Question: I have a combo box that allow user to select month and year:

when I click the check button, the program will send the month and year to dbConnect.Select class there is where the programs do the select query.
'''
private void cmdSend_Click(object sender, System.EventArgs e)
{
List<string>[] list;
list = dbConnect.Select(month_list.SelectedItem.ToString(),year_list.SelectedItem.ToString());
//submit the value month and year to dbConnect.select class.
}
'''
I have debug the code line by line and figure out that the line
'''
list = dbConnect.Select(month_list.SelectedItem.ToString(),year_list.SelectedItem.ToString());
'''
does hold the value. It suppose to pass the value to dbConnect.select class as parameter month and year.
'''
public List<string>[] Select(string month,string year)
{
string query = "SELECT * FROM page_counter WHERE month = @month AND year = @year;";
//some operations
}
'''
But I found out that the public List[] Select(string month,string year) does'nt hold any value when I start the debugging.
Can someone correct me if there's any mistake in my code?
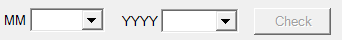
Answer: Modify your code as follows and execute and do accordingly
'''
private void cmdSend_Click(object sender, System.EventArgs e)
{
MessageBox.show(month_list.SelectedItem.ToString());
MessageBox.show(month_list.SelectedText.ToString());
MessageBox.show(month_list.SelectedValue.ToString());
MessageBox.show(year_list.SelectedItem.ToString());
MessageBox.show(year_list.SelectedText.ToString());
MessageBox.show(year_list.SelectedValue.ToString());
}
'''
i think now you can understand what value to use.